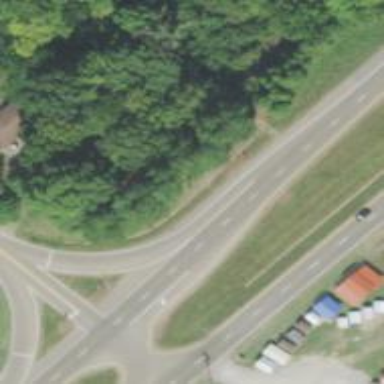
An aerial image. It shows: Asphalt road with dual carriageways at trunk level.